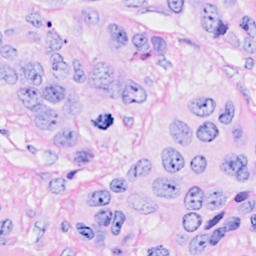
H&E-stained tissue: Breast